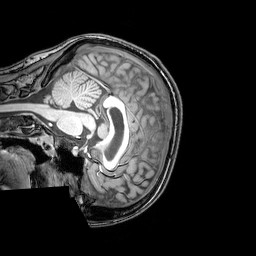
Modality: T1w
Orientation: sagittal
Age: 23
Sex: female
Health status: healthy
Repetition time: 0.081 s
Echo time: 0.037 s